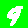
Digit: 9